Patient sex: M
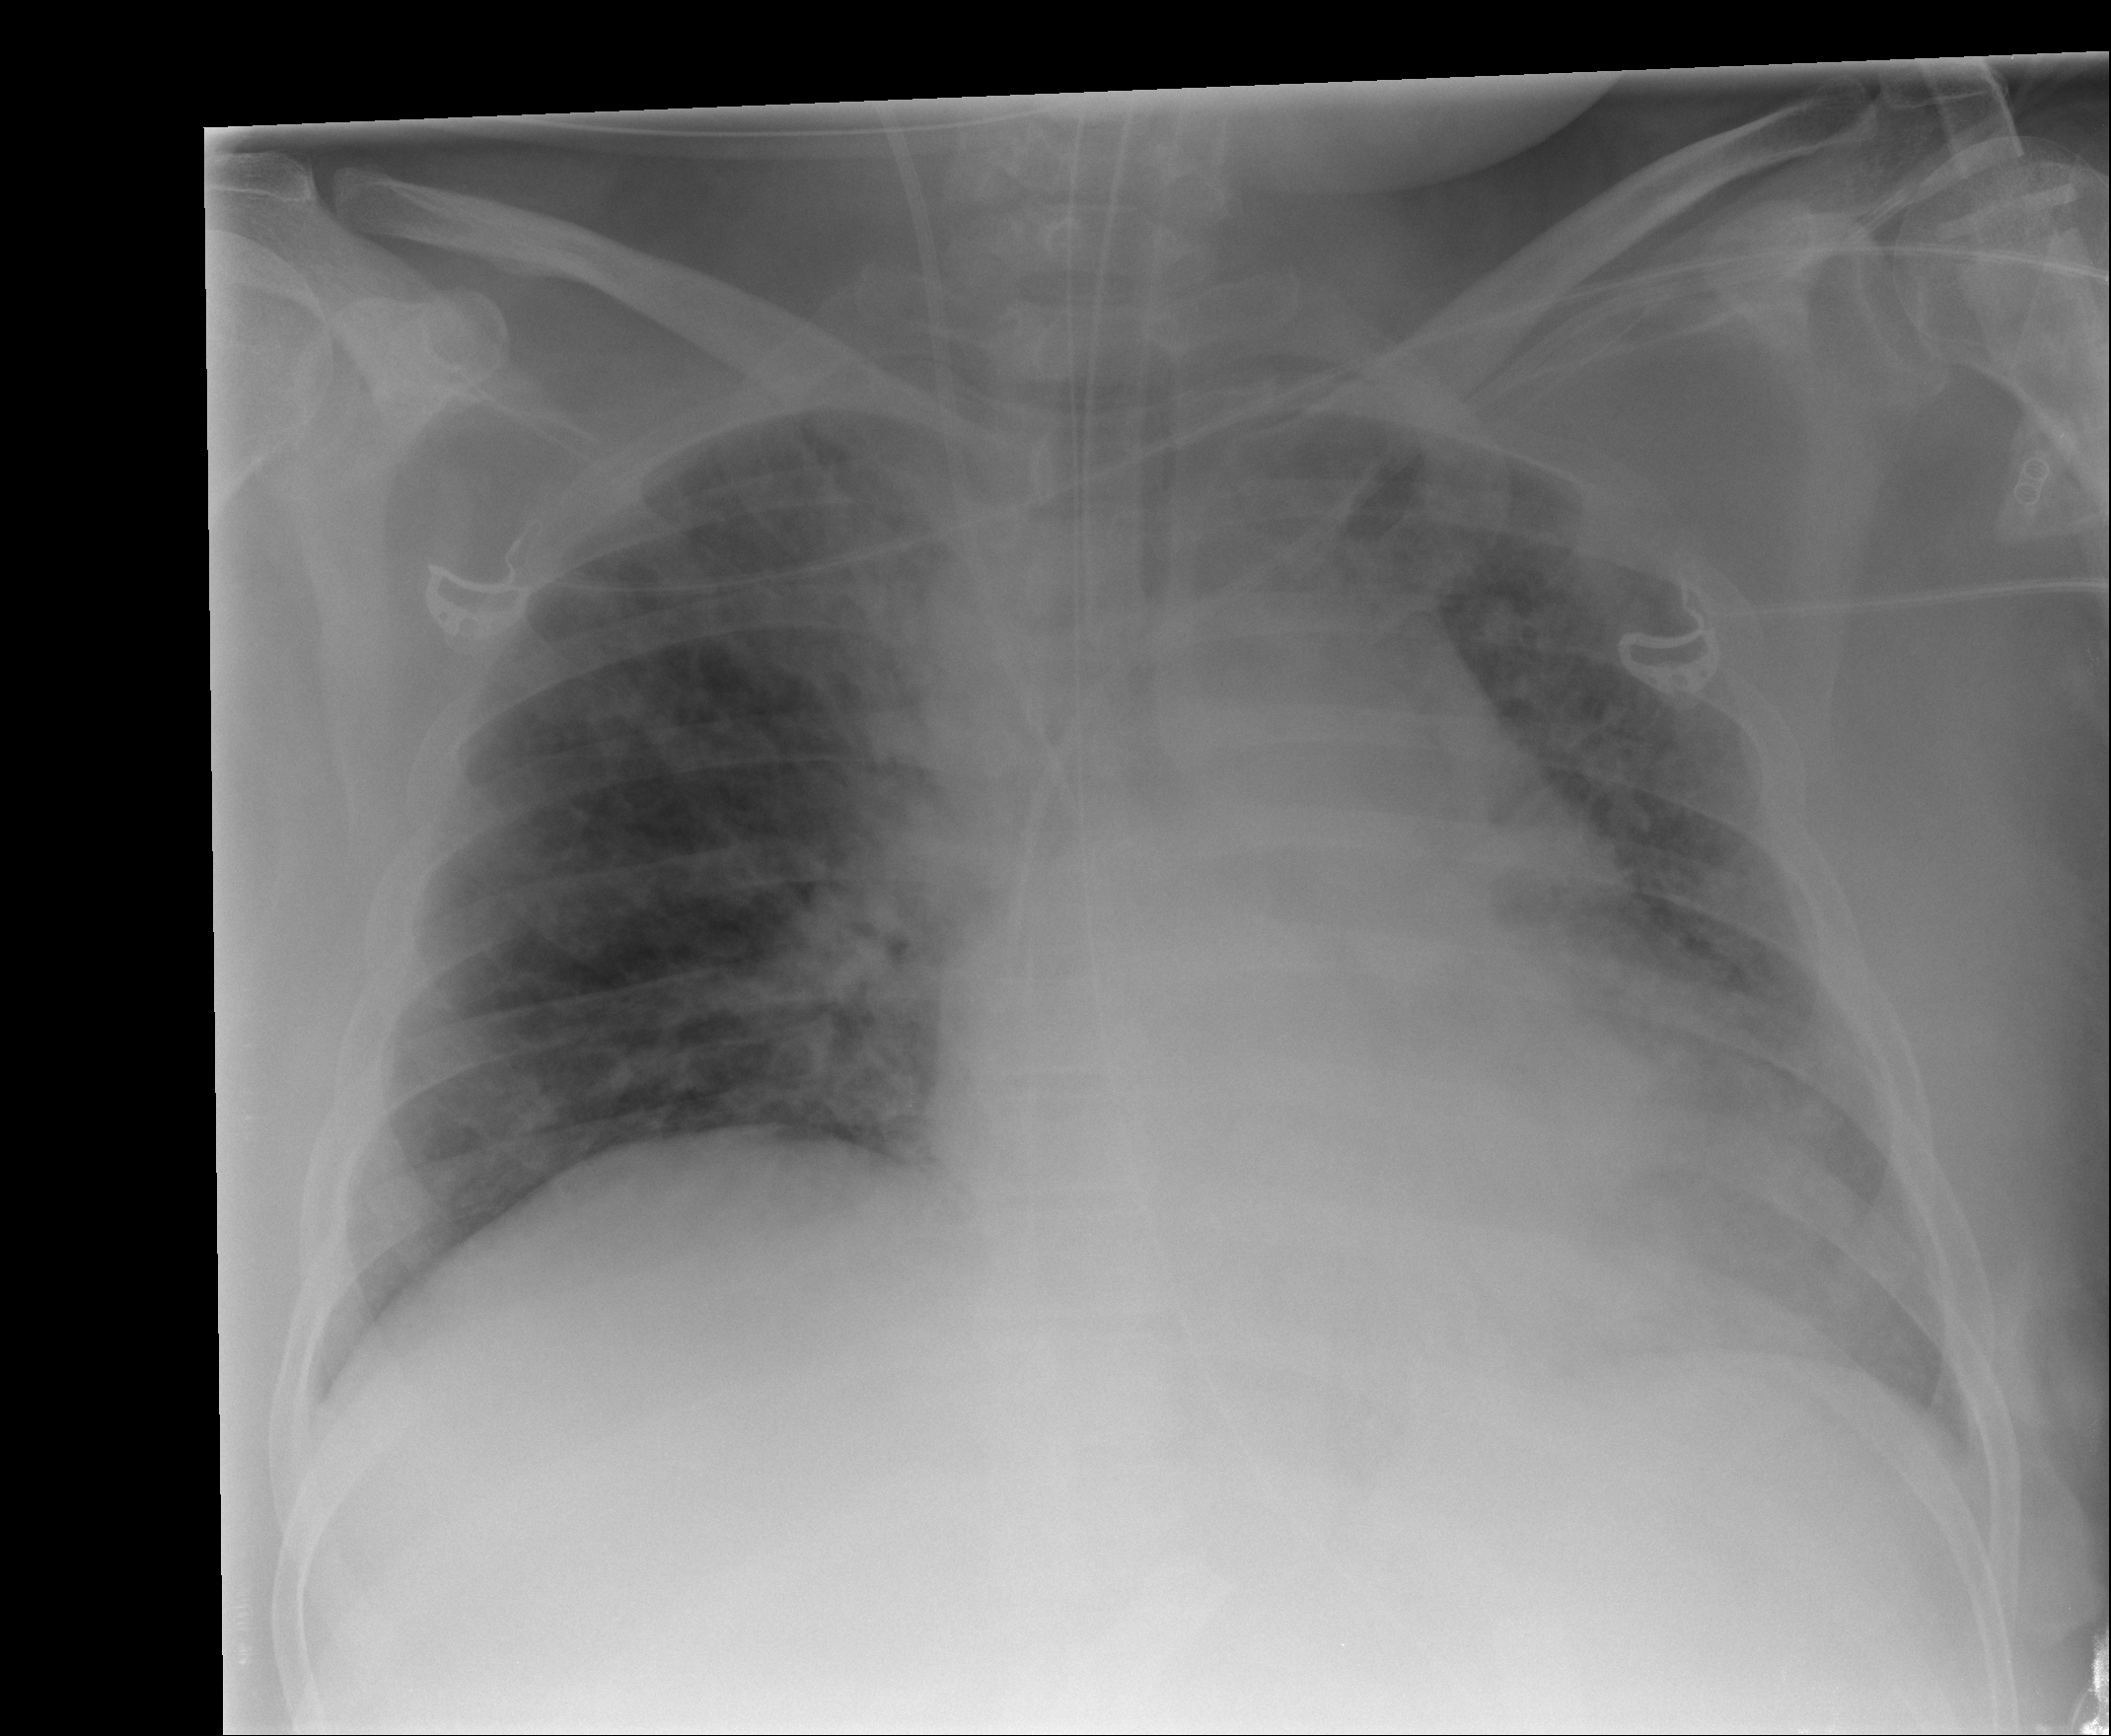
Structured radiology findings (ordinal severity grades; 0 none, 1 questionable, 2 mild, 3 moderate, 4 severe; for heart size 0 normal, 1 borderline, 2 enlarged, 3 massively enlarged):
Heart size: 0
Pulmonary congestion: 0
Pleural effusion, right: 0
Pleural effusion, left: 2
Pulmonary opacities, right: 2
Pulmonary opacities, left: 2
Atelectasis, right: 2
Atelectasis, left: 2